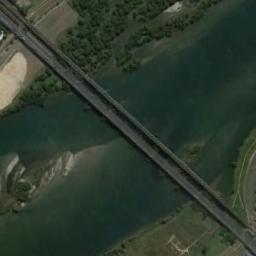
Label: bridge